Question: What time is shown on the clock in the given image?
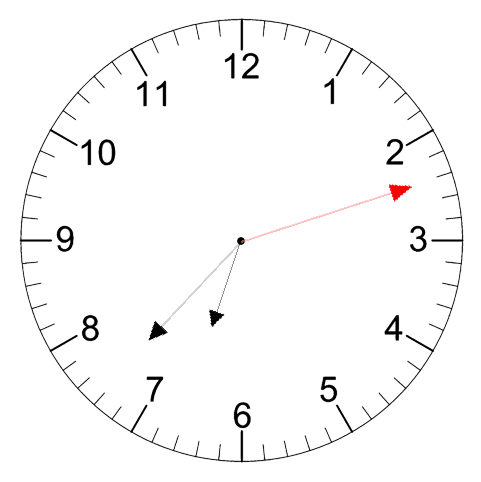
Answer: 06:37:12